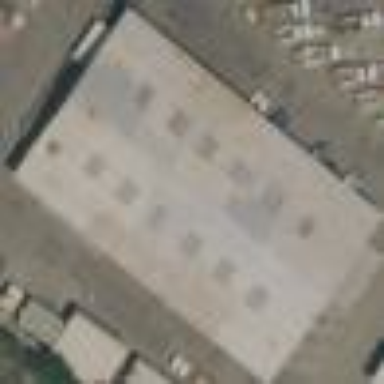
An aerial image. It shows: Warehouse used as storage yard.